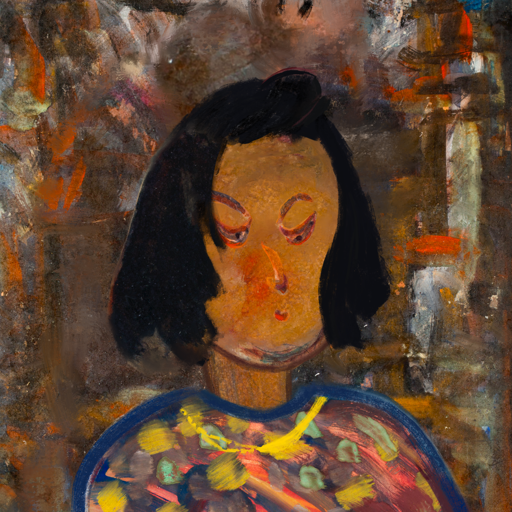
Background: GypsyQueen, Head And Neck Side: Pipe, Face Side: Hypocrite, Bust: Mother_And_Son_Mother, Hair Side: Mosgoul, Head Accessory: Blank, Second Necklace: Blank, Necklace: Irani_1, Baby: Blank